Field crop: tomato
Growth stage: 1
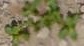
Species: portulaca